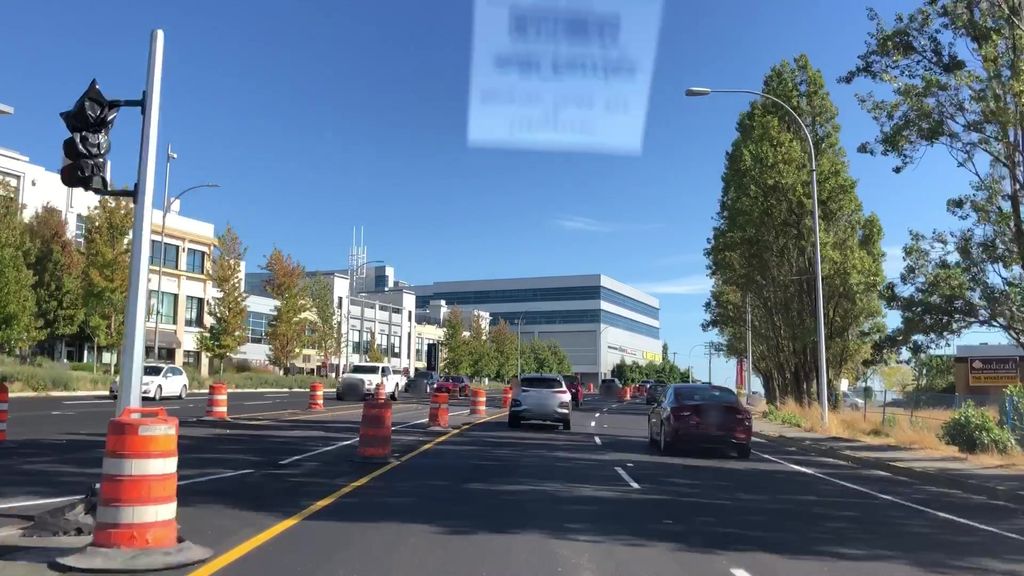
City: victoria